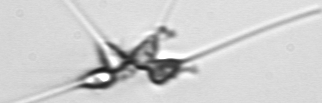
Label: Asterionellopsis_glacialis